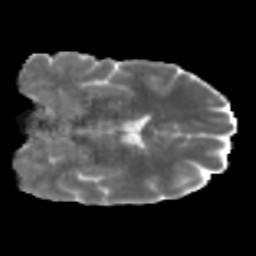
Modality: MD
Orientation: coronal
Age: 46
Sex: male
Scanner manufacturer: siemens
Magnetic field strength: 3 T
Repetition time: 5 s
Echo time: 0.092 s